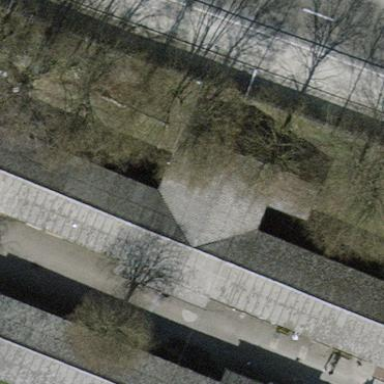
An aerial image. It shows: Building with pitched roof.